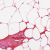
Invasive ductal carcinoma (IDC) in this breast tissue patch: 0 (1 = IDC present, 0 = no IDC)